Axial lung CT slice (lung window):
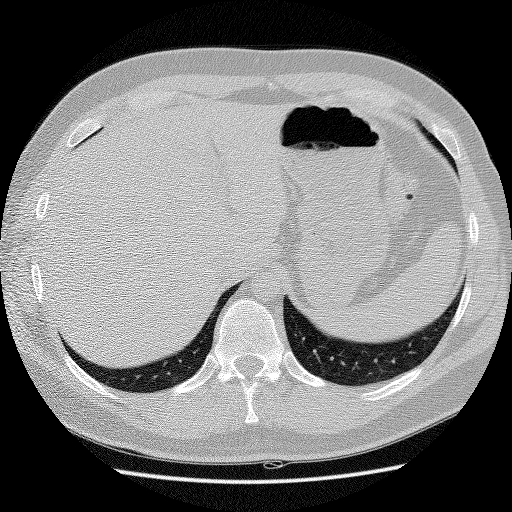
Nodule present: no